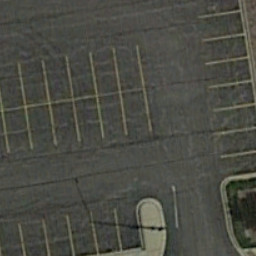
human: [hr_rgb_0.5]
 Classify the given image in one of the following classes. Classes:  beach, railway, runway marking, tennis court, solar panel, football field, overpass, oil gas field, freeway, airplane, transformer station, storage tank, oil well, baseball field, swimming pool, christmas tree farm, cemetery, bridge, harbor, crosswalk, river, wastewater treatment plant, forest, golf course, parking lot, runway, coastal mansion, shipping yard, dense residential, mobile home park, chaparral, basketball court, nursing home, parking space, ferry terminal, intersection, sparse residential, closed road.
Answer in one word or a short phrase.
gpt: parking space